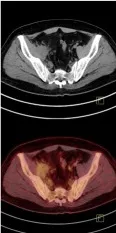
PET-CT evaluation before and after ASCT and CAR T-cell infusion. (B): PET-CT examination demonstrated CMR in the +1 month after ASCT and CAR T-cell therapy.
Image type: radiology (pet)